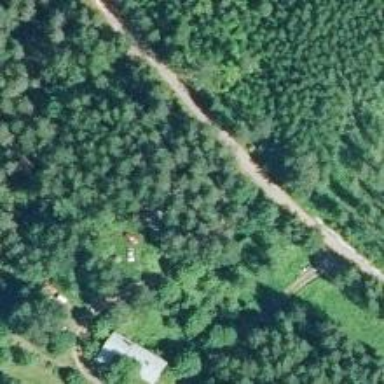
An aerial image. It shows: Unclassified road.